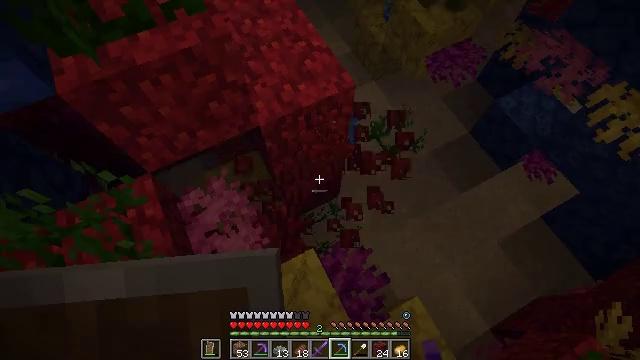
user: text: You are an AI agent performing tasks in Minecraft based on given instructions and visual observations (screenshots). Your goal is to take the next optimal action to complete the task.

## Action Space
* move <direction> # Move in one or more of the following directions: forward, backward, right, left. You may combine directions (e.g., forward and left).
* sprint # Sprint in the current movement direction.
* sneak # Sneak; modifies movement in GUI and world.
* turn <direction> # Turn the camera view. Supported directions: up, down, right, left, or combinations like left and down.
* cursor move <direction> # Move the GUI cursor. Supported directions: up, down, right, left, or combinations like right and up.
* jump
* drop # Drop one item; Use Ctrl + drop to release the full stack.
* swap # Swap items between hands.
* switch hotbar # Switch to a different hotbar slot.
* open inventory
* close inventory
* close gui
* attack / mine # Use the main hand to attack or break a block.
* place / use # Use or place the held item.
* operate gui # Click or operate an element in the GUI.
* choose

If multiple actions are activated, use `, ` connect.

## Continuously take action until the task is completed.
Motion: motion action
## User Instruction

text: Attack the fire coral wall fan to collect it.
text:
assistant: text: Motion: no_op